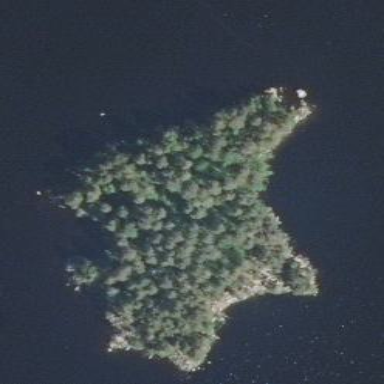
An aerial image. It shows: Islet surrounded by woodland.